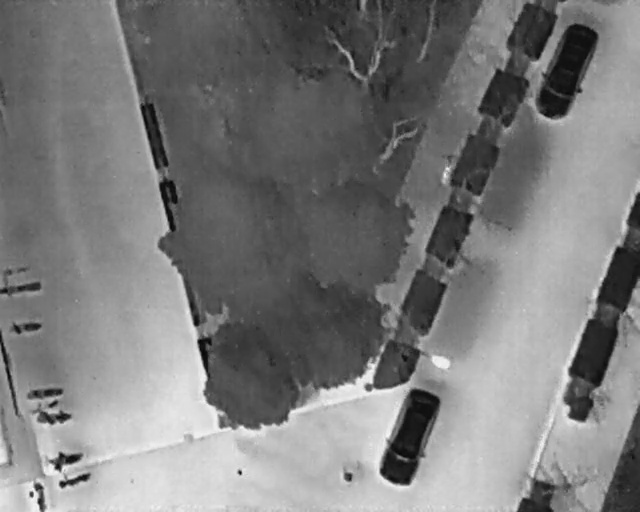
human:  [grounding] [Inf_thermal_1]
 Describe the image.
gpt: In the satellite image, there is  <ref>2 medium bicycle </ref> <box>[[2, 52, 4, 60, 2], [2, 60, 5, 66, 172]]</box> located at left,  <ref>5 medium bicycle </ref> <box>[[5, 73, 7, 80, 172], [5, 76, 7, 82, 160], [7, 78, 9, 85, 2], [10, 90, 12, 96, 165], [3, 94, 8, 98, 2]]</box> located at bottom left,  <ref>1 large bicycle </ref> <box>[[8, 86, 11, 93, 165]]</box> located at bottom left,  <ref>1 medium person </ref> <box>[[67, 33, 71, 35, 1]]</box> located at center,  <ref>1 large car </ref> <box>[[80, 9, 96, 18, 21]]</box> located at top right,  <ref>1 large car </ref> <box>[[56, 80, 72, 89, 21]]</box> located at bottom.